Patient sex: F
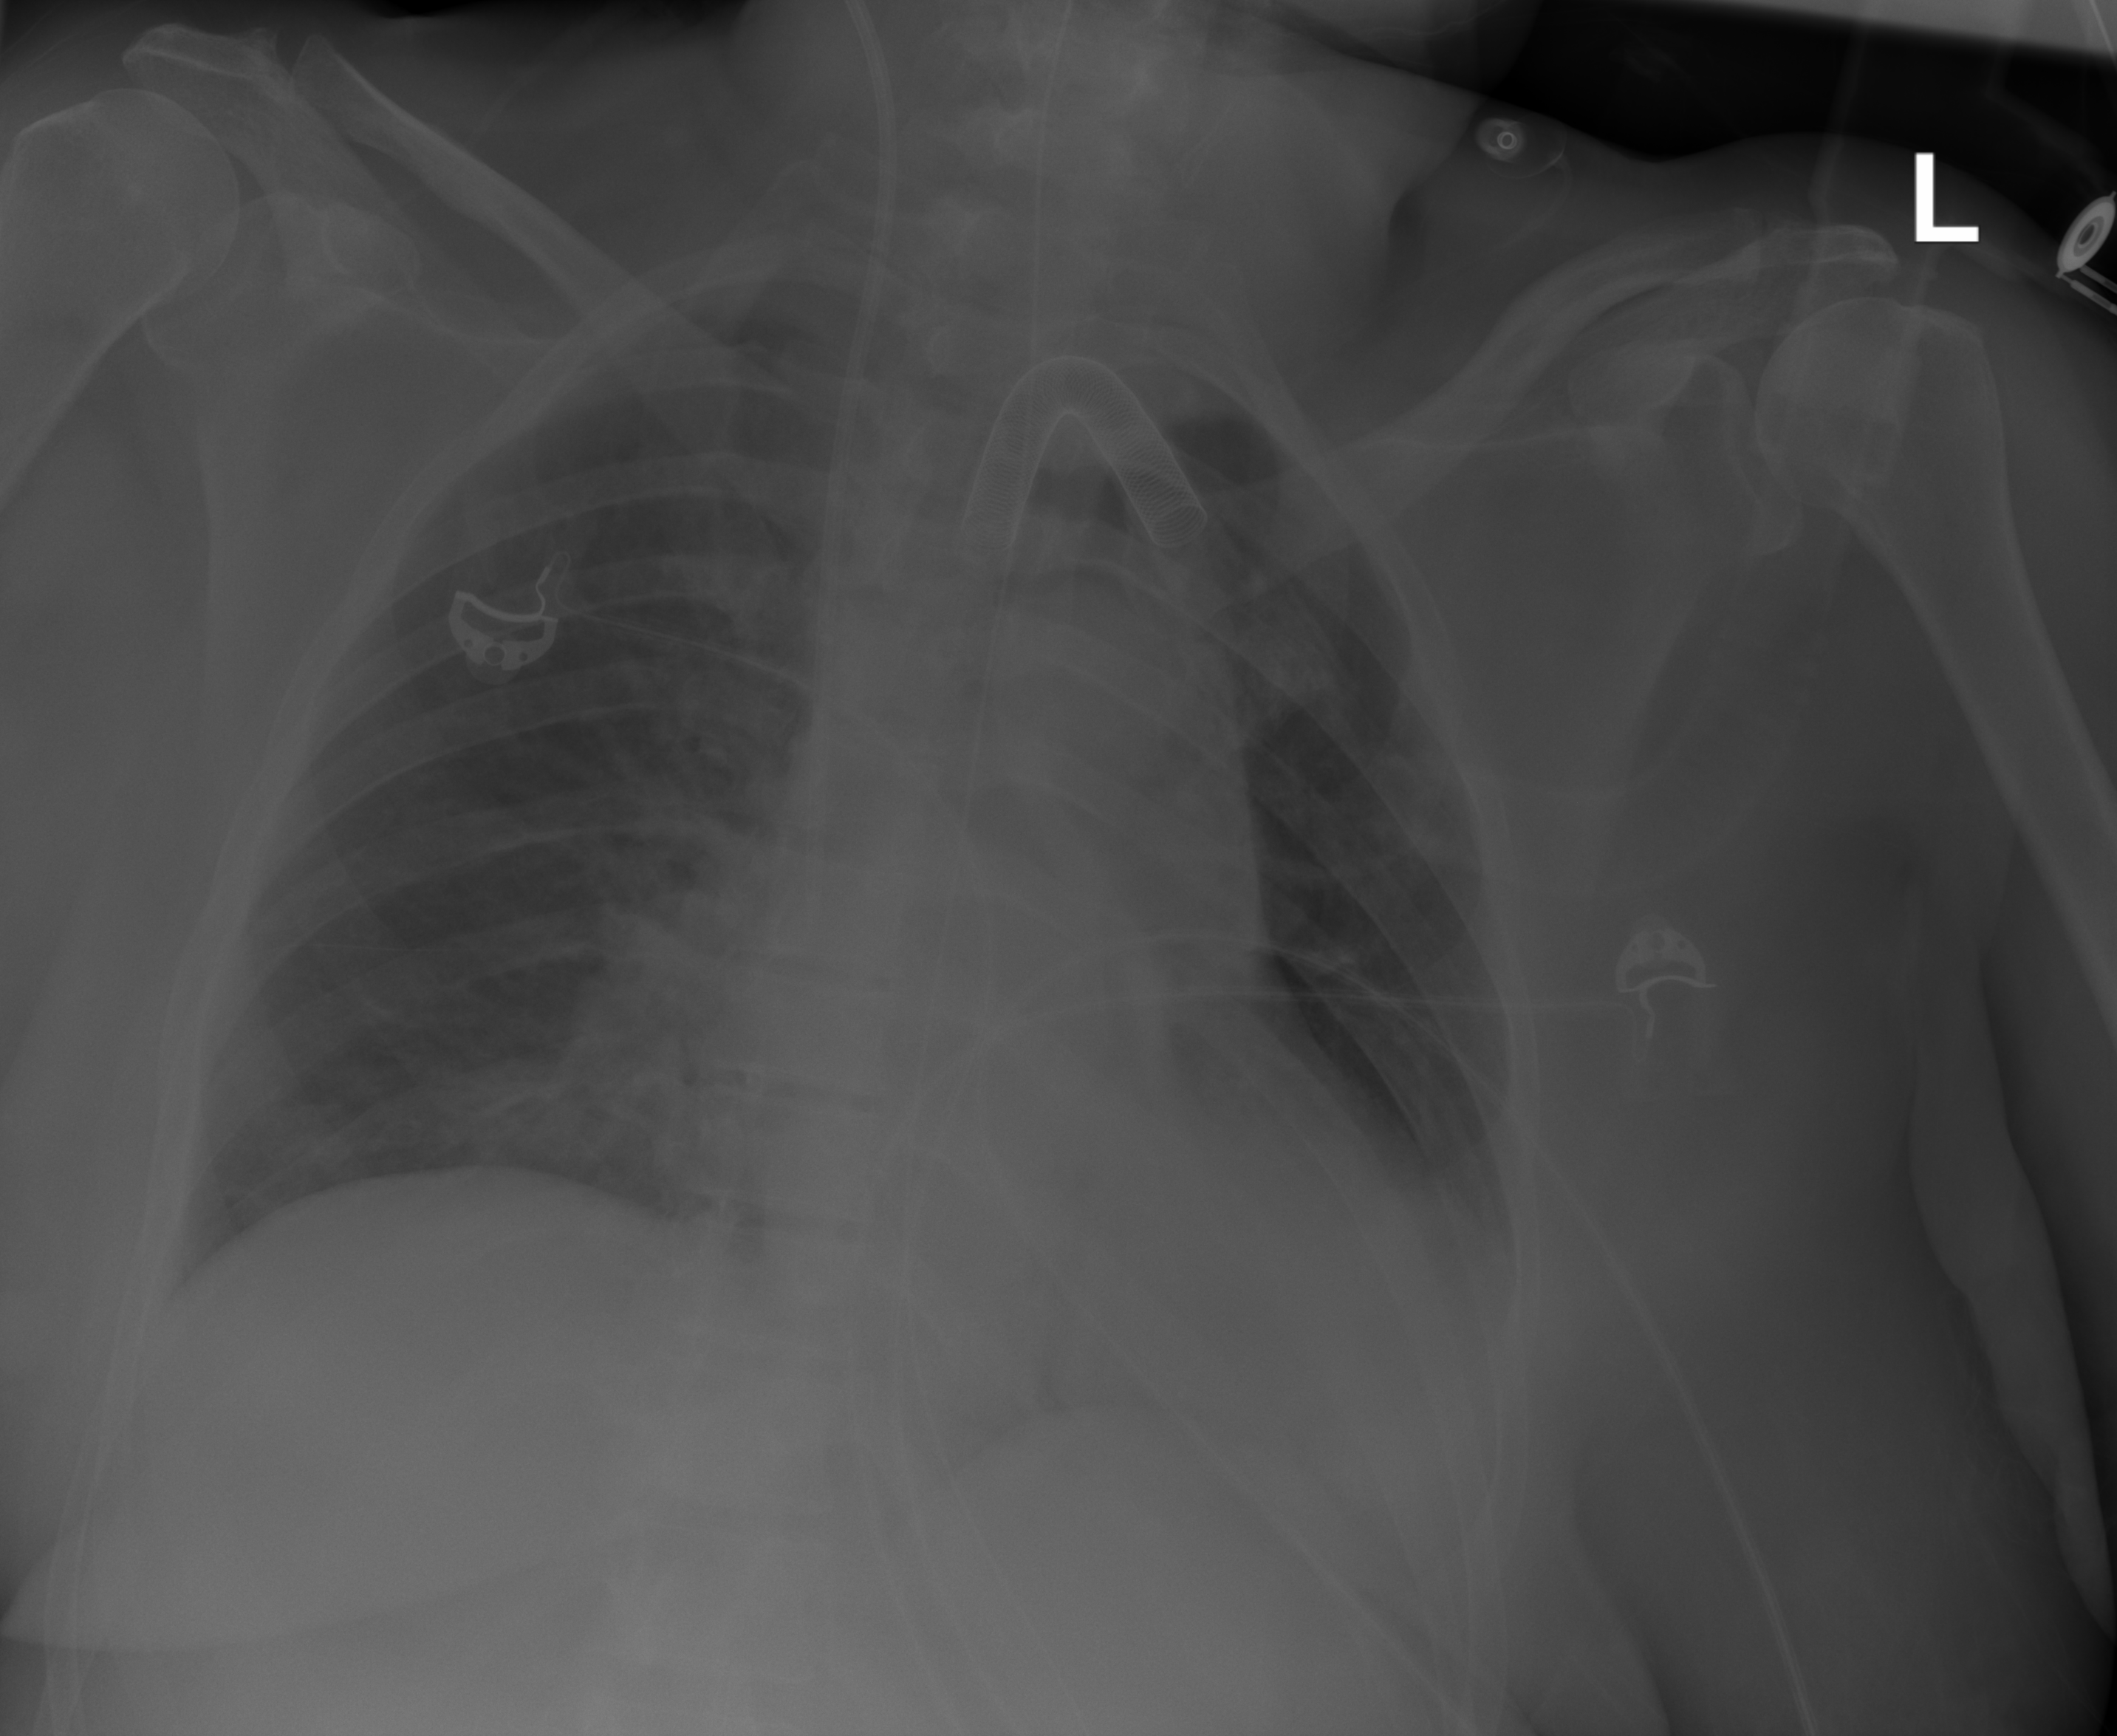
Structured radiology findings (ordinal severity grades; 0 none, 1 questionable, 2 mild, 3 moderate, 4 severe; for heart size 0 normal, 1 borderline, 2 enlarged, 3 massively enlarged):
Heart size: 1
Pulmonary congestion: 2
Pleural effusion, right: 0
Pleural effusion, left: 2
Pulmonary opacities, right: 2
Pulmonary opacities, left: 2
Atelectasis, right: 2
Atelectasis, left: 2